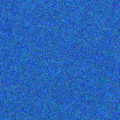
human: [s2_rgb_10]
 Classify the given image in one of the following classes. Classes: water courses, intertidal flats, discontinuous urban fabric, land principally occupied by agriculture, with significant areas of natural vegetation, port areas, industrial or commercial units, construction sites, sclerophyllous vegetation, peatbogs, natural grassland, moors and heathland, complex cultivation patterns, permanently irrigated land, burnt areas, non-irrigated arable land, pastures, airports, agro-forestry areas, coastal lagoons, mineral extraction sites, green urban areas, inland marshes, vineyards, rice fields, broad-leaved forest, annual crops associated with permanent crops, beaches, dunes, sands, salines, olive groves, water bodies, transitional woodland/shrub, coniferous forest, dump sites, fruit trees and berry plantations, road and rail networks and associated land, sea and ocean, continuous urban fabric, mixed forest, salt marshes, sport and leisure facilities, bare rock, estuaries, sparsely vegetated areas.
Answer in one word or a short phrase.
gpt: sea and ocean